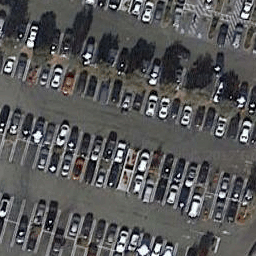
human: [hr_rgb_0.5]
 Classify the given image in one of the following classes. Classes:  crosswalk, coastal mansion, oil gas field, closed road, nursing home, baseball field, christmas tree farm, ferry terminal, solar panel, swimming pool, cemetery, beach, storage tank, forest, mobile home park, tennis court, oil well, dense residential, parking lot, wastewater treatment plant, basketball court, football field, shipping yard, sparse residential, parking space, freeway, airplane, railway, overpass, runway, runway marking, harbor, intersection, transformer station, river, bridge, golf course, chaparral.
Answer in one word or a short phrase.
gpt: parking lot